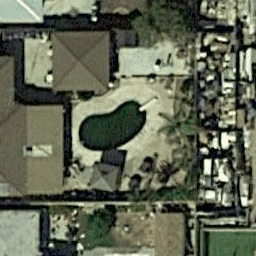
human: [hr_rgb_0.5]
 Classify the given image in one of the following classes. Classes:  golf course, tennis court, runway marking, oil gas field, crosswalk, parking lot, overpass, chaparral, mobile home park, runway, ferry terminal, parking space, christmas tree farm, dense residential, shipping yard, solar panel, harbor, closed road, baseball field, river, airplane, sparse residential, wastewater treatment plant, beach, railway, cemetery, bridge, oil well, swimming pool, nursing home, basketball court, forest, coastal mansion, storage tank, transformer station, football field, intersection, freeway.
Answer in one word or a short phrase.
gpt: swimming pool